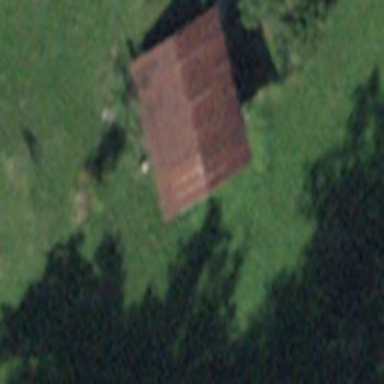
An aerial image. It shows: Rural barn.